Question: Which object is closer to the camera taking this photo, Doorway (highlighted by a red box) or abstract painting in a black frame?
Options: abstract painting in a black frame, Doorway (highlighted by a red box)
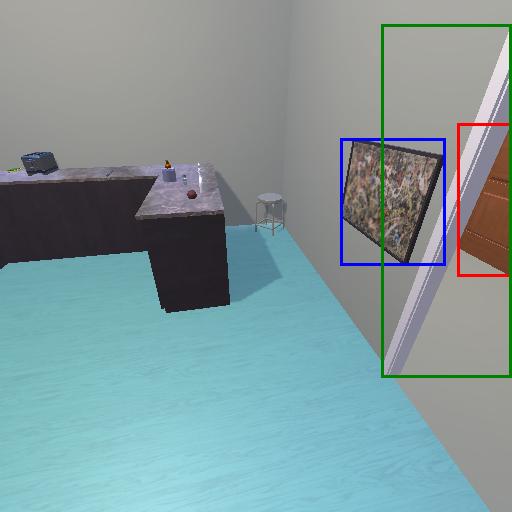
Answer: abstract painting in a black frame